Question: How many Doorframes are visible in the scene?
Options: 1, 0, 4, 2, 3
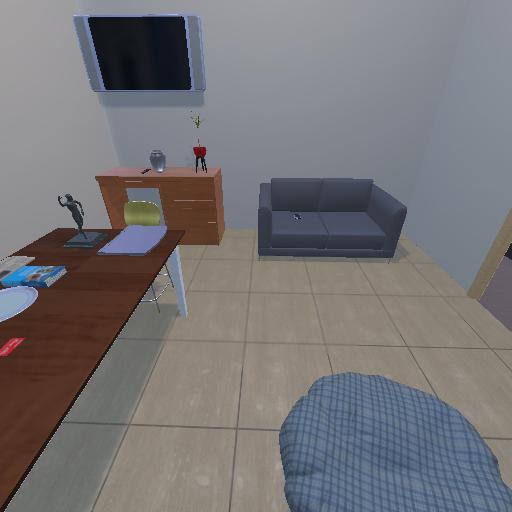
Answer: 1